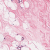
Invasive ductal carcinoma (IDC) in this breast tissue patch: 0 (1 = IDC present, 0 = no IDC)